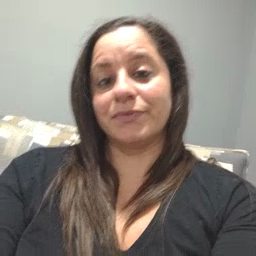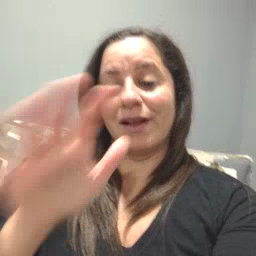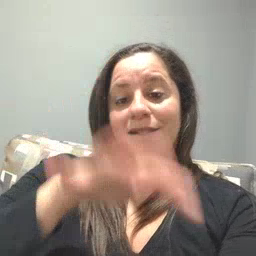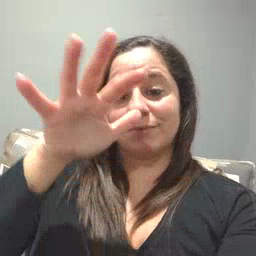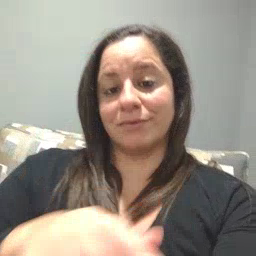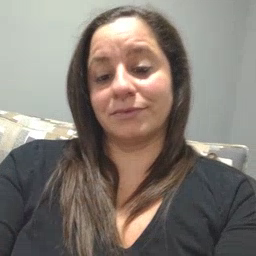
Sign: alligator